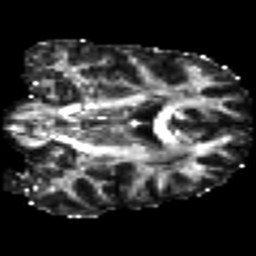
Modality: FA
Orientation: coronal
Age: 37
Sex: female
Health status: ill
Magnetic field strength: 3 T
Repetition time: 9 s
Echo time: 0.093 s